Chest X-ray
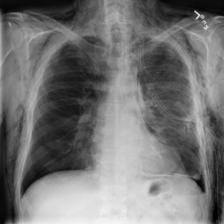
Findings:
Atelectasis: negative
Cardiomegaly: negative
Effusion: negative
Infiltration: negative
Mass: negative
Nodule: negative
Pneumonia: negative
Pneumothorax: positive
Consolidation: negative
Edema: negative
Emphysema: positive
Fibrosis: negative
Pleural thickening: negative
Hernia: negative